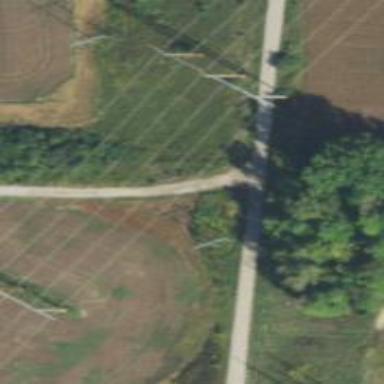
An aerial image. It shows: H-frame designed tower for power lines.